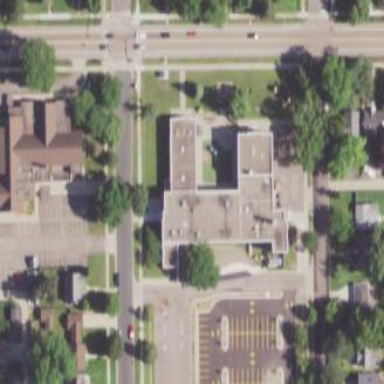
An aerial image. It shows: Community centre building.